Interaction volume radius: 5 \u00c5
Interaction volume height: 10 \u00c5
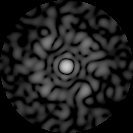
Disorder parameter: 0.6979